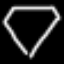
Label: diamond